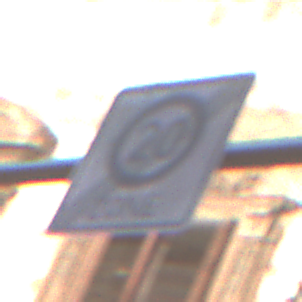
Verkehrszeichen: EndeZone20
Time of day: MorningAfternoon
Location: Outdoor (Urban)
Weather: PartlyCloudy
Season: NotSpecified
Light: Natural